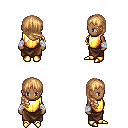
a pixel art fantasy rpg character, female body template, human, dark skin, gold chest armor, robe skirt, light blonde right-swept hairstyle, white cloth bandages, gold boots, four views (front, back, left, right), 2x2 character sprite sheet, small pixel art, hard edges, no anti-aliasing